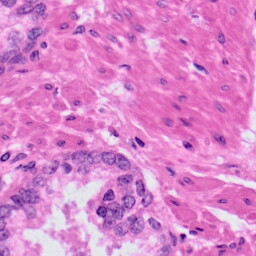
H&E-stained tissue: Prostate